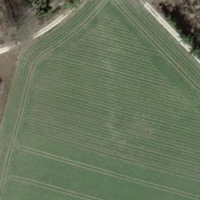
EUNIS habitat code: 44
Species observed at this site:
Pseudochorthippus parallelus
Chorthippus brunneus
Gomphocerippus rufus